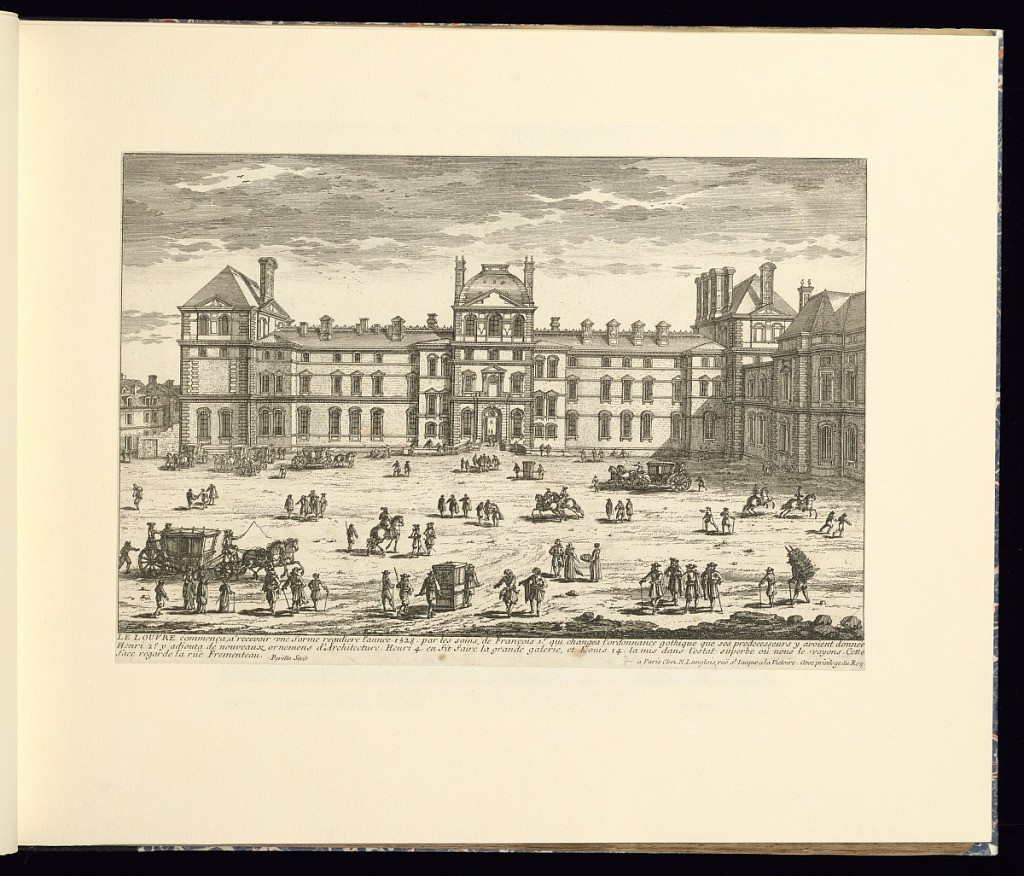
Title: LE LOUVRE
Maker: Gabriel Perelle, French, 1604–1677
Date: late 17th century
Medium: Etching on laid paper
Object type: Print
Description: View of the Louvre Palace in Paris, from the street Frementeau. In the foreground, figures, carriages, and sedan chairs. The façade features windows, rustication, pediments, and chimneys. A short description of the palace and its architectural history is lettered below. The plate is signed and titled.